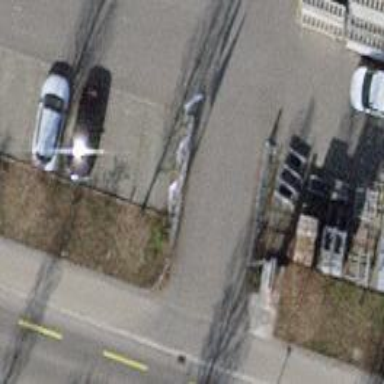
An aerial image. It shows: Flagpole which is man-made.